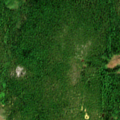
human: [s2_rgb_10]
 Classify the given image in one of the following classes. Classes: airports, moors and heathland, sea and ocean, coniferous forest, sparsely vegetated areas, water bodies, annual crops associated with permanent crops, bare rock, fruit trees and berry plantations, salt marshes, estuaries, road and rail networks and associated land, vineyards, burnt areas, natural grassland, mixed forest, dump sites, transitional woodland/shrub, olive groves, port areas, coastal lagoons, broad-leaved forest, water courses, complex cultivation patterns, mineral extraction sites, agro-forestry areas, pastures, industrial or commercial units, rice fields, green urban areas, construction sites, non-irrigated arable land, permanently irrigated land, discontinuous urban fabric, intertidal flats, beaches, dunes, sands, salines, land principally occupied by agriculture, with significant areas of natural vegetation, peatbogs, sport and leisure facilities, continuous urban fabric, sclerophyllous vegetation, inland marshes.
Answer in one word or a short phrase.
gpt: coniferous forest, transitional woodland/shrub